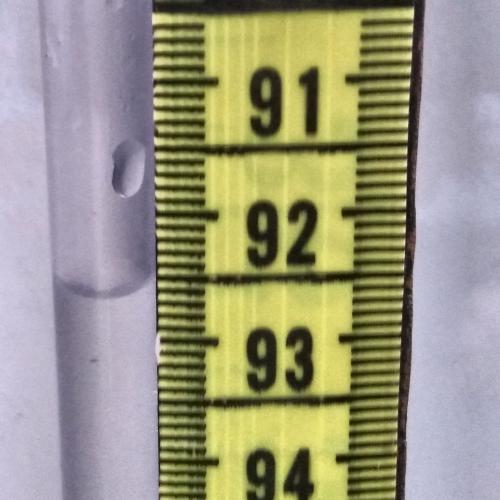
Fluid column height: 92.6 cm